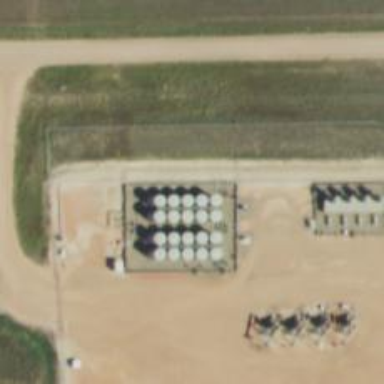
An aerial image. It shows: Storage tank with man-made structure.